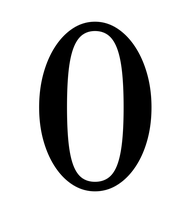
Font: LibreCaslonText_Regular